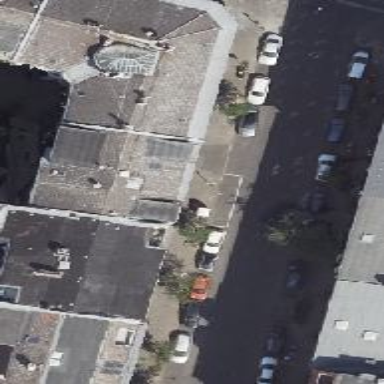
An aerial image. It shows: Parking lane.